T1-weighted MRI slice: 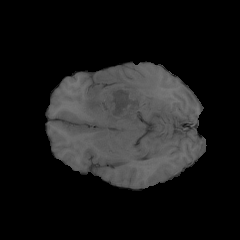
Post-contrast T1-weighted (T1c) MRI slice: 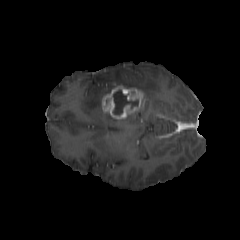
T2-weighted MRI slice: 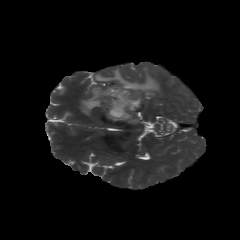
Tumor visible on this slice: yes